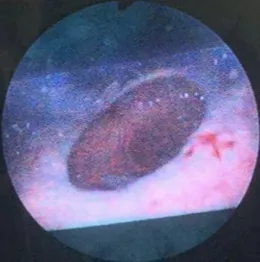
Oval-shaped vesicolithiasis seen from the mouth of the diverticulum.
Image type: endoscopy (arthroscopy)